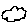
Label: cloud